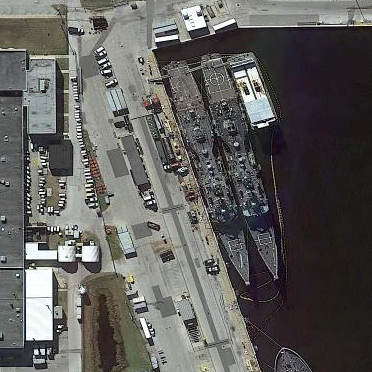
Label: cruiser